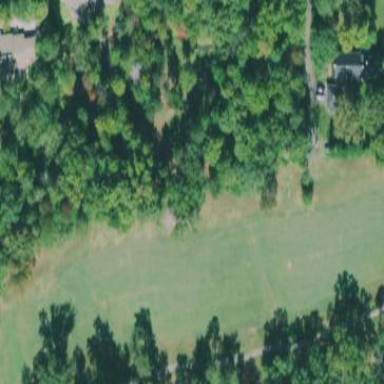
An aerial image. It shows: Grassy area designated as golf fairway.